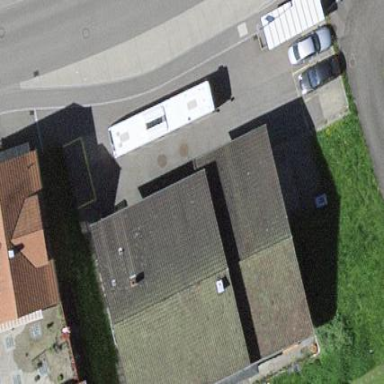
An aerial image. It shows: Area designated for garages.